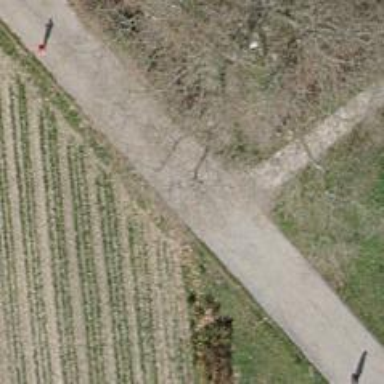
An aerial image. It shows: Residential road with asphalt surface passing through agricultural area.